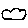
Label: cloud